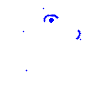
Particle: kaon